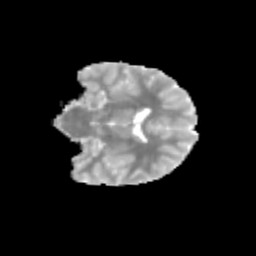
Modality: MD
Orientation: coronal
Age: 12
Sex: female
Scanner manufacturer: siemens
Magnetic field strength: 3 T
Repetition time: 3.8 s
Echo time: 0.07 s